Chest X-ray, AP view. Patient: 59 years old, sex M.
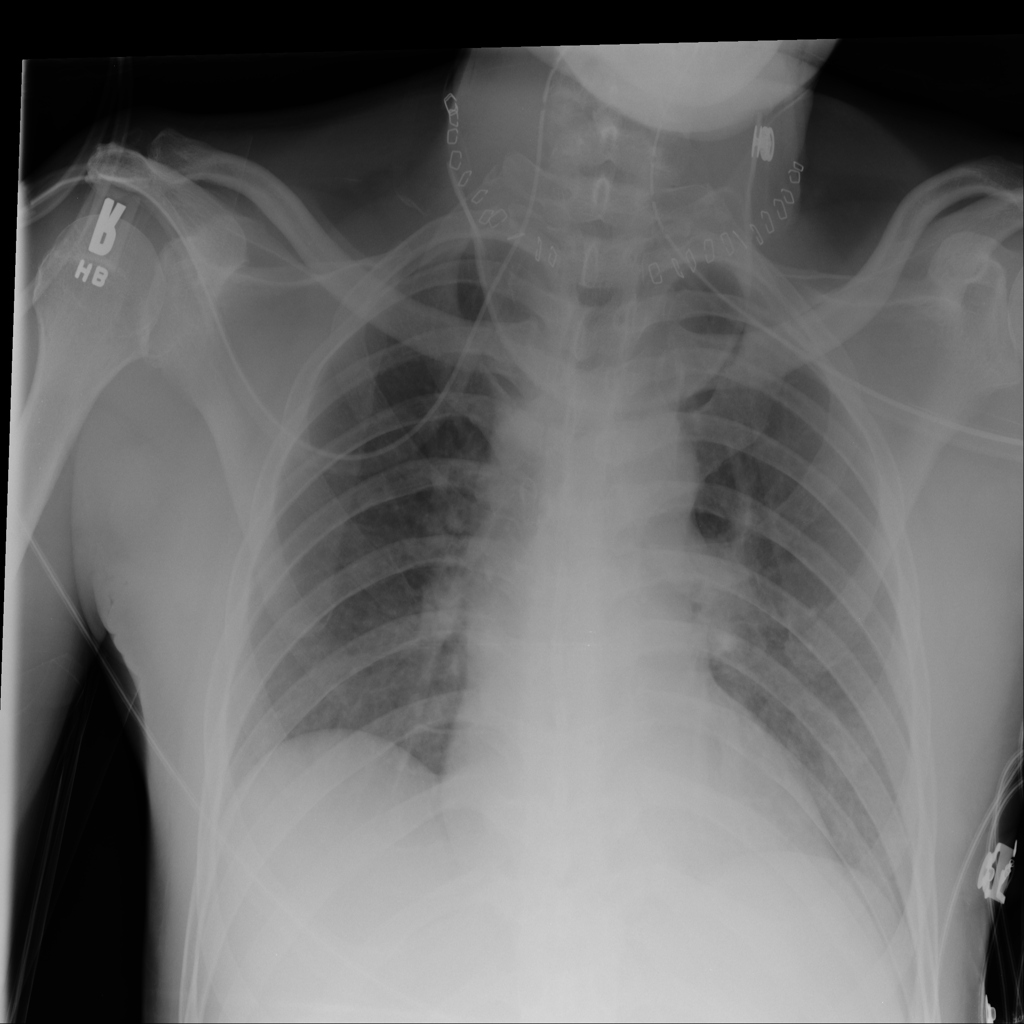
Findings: No Finding